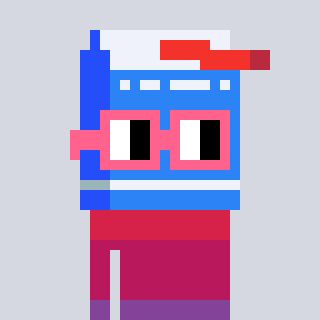
a pixel art character with square pink glasses, a milk-shaped head and a grayscale-colored body on a cool background